Field crop: tomato
Growth stage: 1
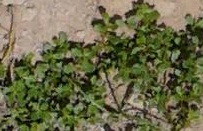
Species: portulaca